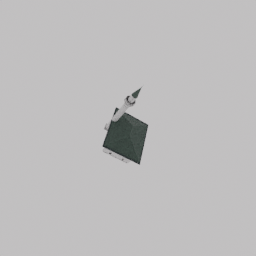
Label: architecture